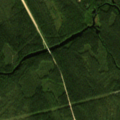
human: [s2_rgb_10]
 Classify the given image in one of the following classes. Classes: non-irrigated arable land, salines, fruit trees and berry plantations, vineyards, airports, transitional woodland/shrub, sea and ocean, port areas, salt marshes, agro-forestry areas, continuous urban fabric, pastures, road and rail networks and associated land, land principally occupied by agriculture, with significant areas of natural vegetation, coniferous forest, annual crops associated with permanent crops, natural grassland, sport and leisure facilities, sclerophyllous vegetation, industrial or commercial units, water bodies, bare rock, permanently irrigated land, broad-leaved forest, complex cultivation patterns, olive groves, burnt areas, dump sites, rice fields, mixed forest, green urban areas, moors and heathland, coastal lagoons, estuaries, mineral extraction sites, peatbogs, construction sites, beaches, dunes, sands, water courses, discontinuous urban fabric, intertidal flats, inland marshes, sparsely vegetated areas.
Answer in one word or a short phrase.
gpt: coniferous forest, transitional woodland/shrub